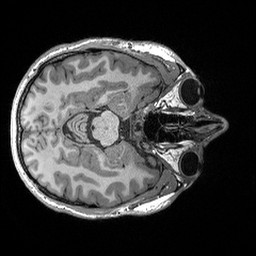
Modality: T1w
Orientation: axial
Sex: male
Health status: healthy
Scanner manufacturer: siemens
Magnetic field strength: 3 T
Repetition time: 2.3 s
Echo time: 0.00296 s